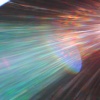
Label: sunburn